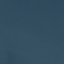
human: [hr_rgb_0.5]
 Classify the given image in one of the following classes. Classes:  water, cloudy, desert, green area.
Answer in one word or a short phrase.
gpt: water